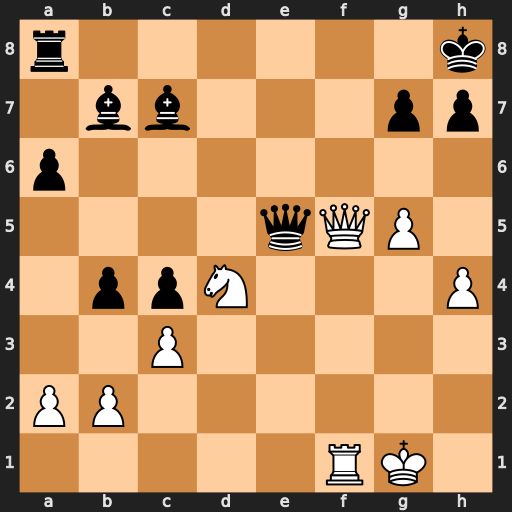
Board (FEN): r6k/1bb3pp/p7/4qQP1/1ppN3P/2P5/PP6/5RK1
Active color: w
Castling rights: -
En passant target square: -
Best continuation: Qf8+ Rxf8 Rxf8#